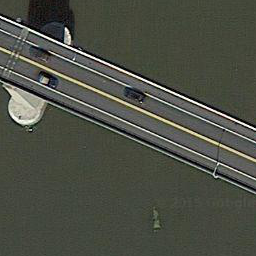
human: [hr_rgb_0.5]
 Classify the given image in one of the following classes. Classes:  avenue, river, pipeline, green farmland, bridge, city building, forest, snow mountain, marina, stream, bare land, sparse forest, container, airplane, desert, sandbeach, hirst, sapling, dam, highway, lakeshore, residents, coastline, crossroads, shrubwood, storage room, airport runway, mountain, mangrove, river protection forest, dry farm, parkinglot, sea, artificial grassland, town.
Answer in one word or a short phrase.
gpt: bridge